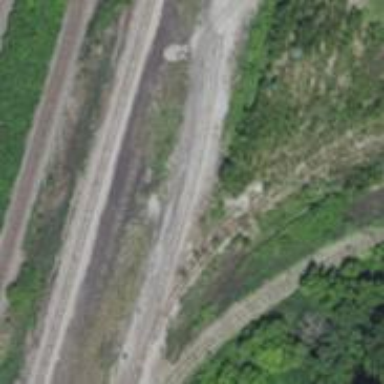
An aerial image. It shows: Disused railway spur line.